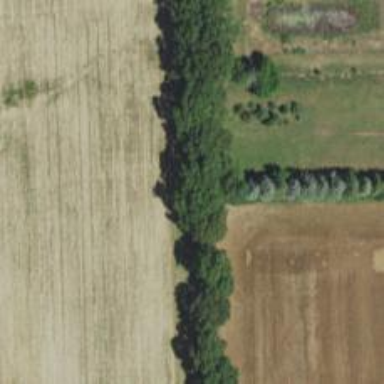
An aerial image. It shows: Row of trees in natural setting.